Question: I have an XML file that contains one set of data and this has to be represented in one of the many dojo content panes of a HTML page. I've tried dojox.grid.DataGrid and it works; however since the data grid is used to generally represent tabular data, I don't want to use data grid.
Is there any other way to represent this data in a simple format?
The XML file is something like this:
'''
<Summary>
<neName>abc</neName>
<neType>pqr</neType>
<neRelease>2.0</neRelease>
<neAddress>10.10.82.105</neAddress>
<supervisionState>SUPERVISED</supervisionState>
<operationalState>ENABLED</operationalState>
<alignmentState>ALIGNED</alignmentState>
<criticalAlarms>0</criticalAlarms>
<majorAlarms>0</majorAlarms>
<minorAlarms>0</minorAlarms>
<noOfShelves>5</noOfShelves>
</Summary>
'''
I want this data to be represented something like this:

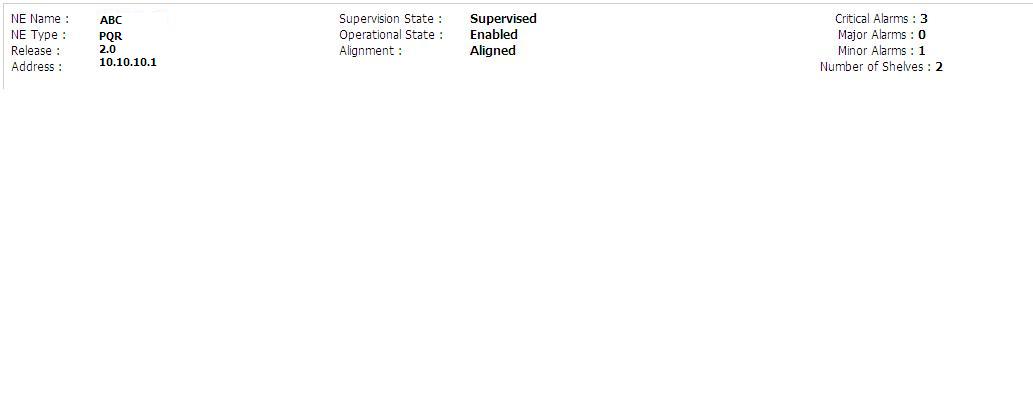
Answer: If you're feeling frisky, you can make a sort-of generic, XML data widget. Here's an example I have from some time ago.
'''
dojo.declare("foo.XmlDisplay", dijit._Widget, {
postCreate: function()
{
this.inherited(arguments);
dojo.xhrGet({
url: this.href,
handleAs: "xml",
load: dojo.hitch(this, "setData")
});
},
setData: function(data)
{
// All items with a xmldisp-tag attribute should get data
dojo.query("*[data-xmldisp-tag]", this.containerNode).forEach(
function(item) {
var tag = dojo.attr(item, "data-xmldisp-tag");
var value = data.getElementsByTagName(tag);
if(value.length == 1) item.innerHTML = value[0].textContent;
else console.warn("No data in xml for",tag);
}
);
}
});
'''
You can then use it something like this in your HTML (i.e. the widget doesn't care how you display the data, it just uses the given tag names to lookup data in the XML from the server):
'''
<div data-dojo-type="foo.XmlDisplay" href="/MyXmlStuff?id=42">
<dl>
<dt>NE name</dt><dd data-xmldisp-tag="nename">-</dd>
<dt>NE type</dt><dd data-xmldisp-tag="netype">-</dd>
</dl>
<dl>
<dt>Alarms</dt><dd data-xmldisp-tag="majoralarms">-</dd>
<dt>Minor</dt><dd data-xmldisp-tag="minoralarms">-</dd>
</dl>
</div>
'''
Here's a modified jsfiddle you can try: <URL>
Not sure if this fits your task at all, but since I had very similar code lying around, I thought I'd share.